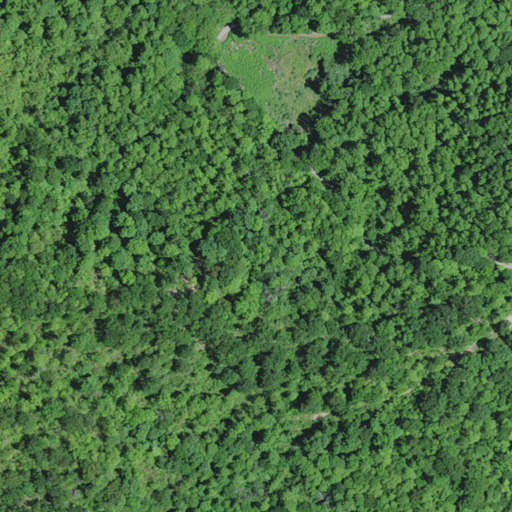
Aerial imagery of mountain in Kentucky named Gamblers Rock containing deciduous forest, open development, and low intensity development